Field crop: maize
Growth stage: 1
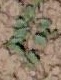
Species: convolvulus